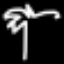
Label: palm tree